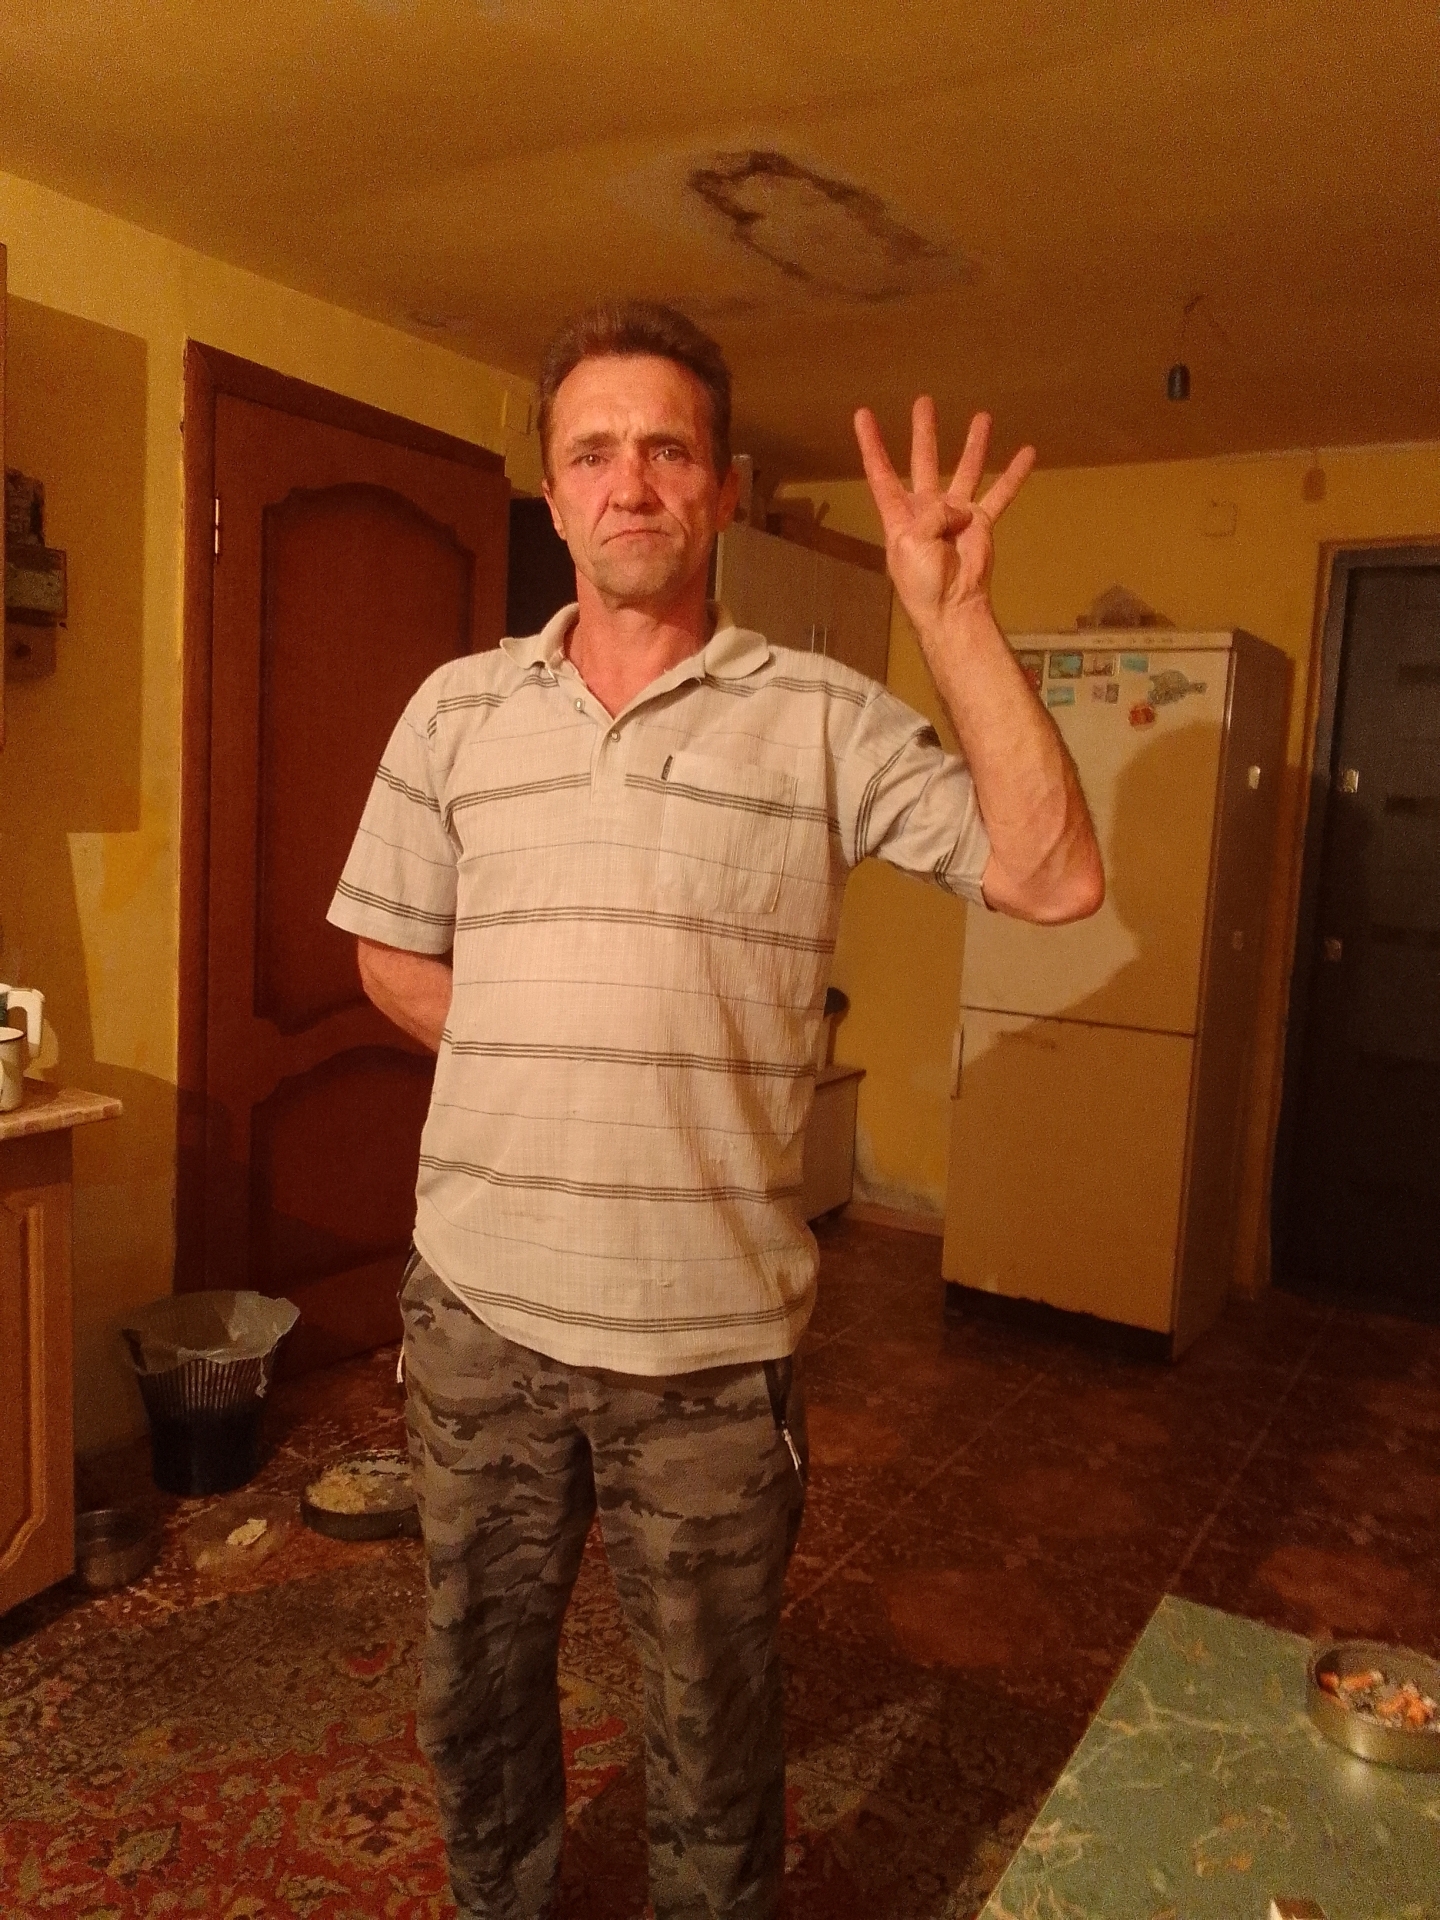
Label: noise